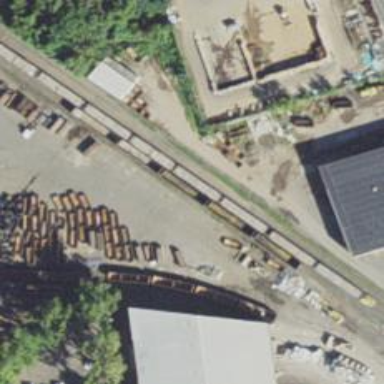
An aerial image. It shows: Rail spur service.